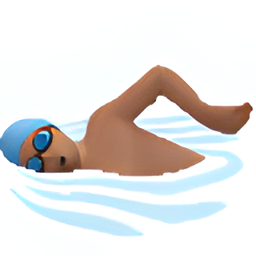
Name: swimmer
Emoji: 🏊🏽
Group: People & Body
Sub-group: person-sport